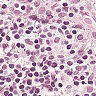
Metastatic tissue present: no